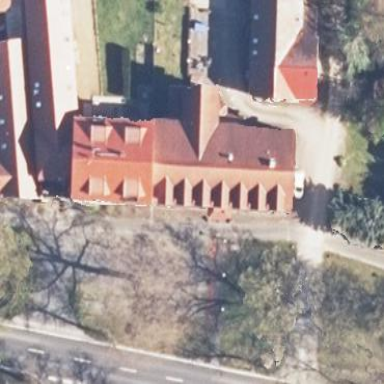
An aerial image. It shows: Restaurant and hotel building.